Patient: sex F, age 63
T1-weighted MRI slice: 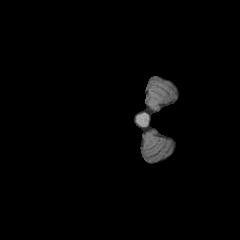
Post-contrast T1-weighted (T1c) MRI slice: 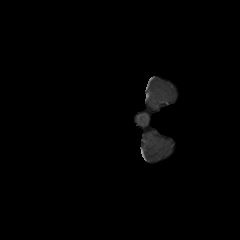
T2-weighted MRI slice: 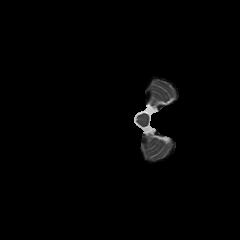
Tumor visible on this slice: no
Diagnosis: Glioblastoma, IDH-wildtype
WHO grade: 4